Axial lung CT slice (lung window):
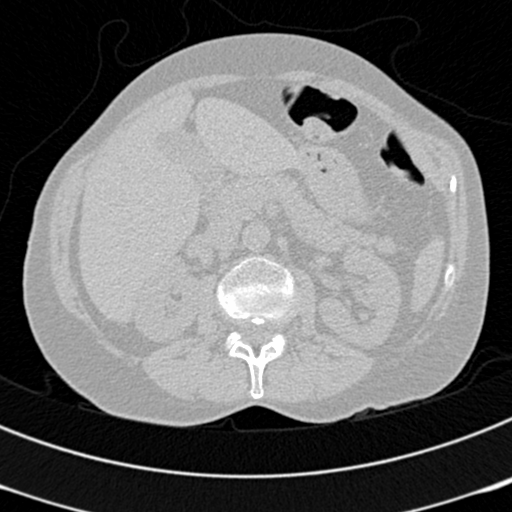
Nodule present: no